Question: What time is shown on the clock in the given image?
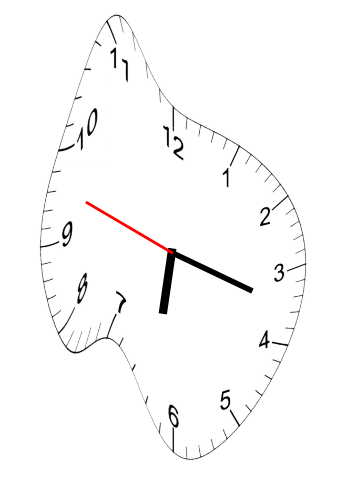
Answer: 06:17:48